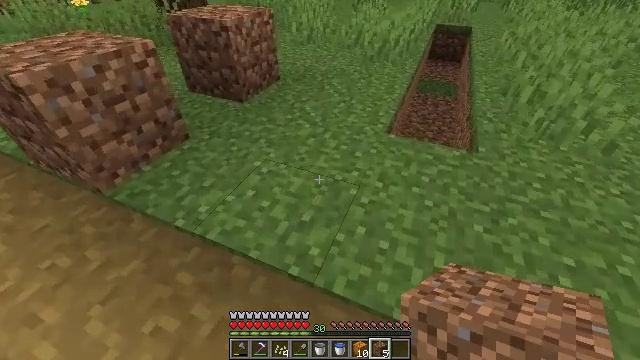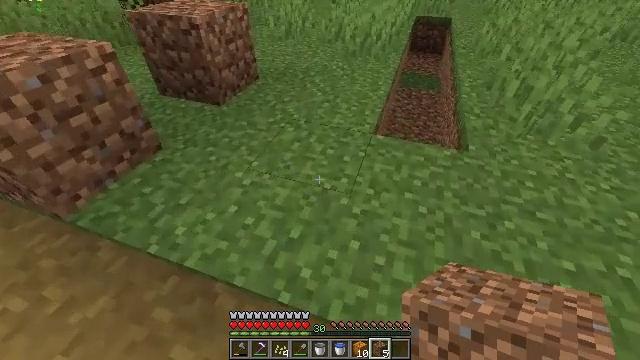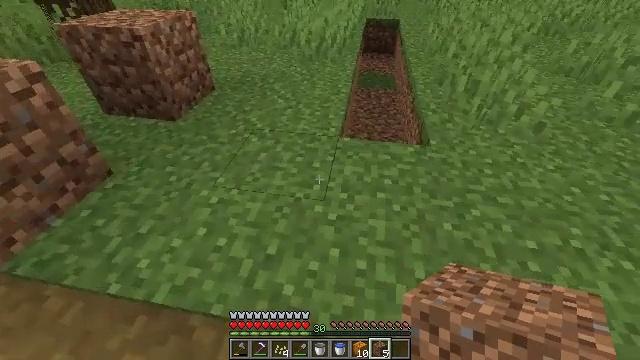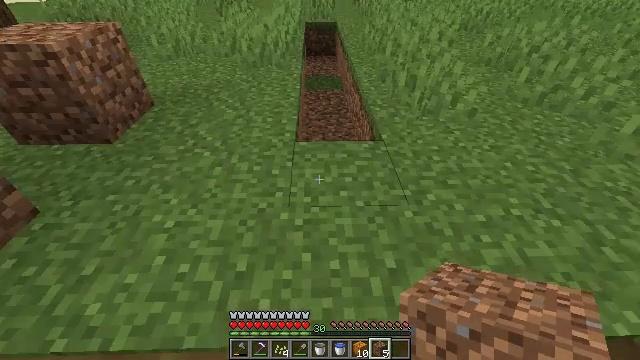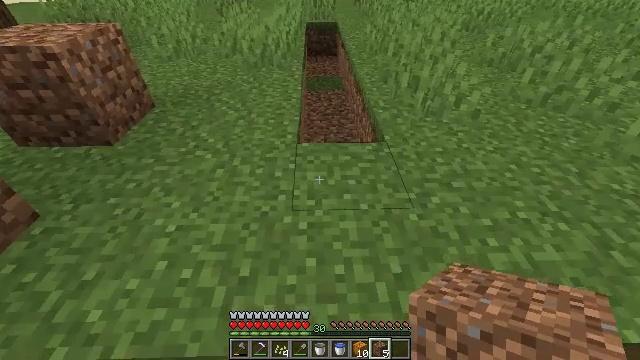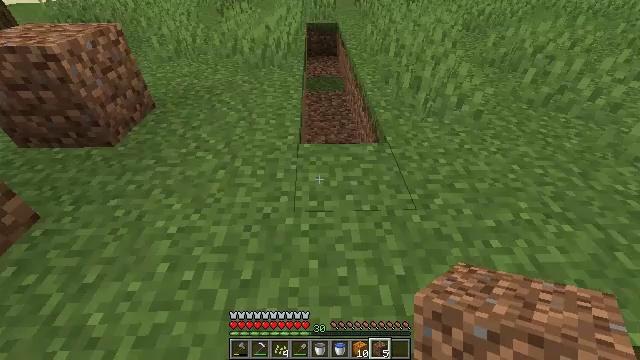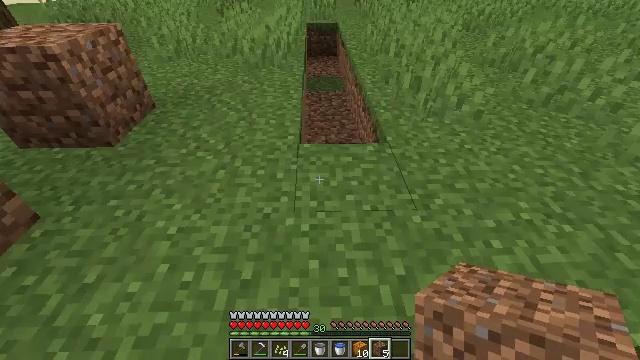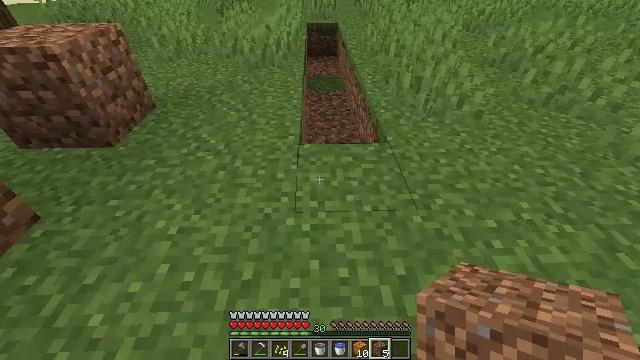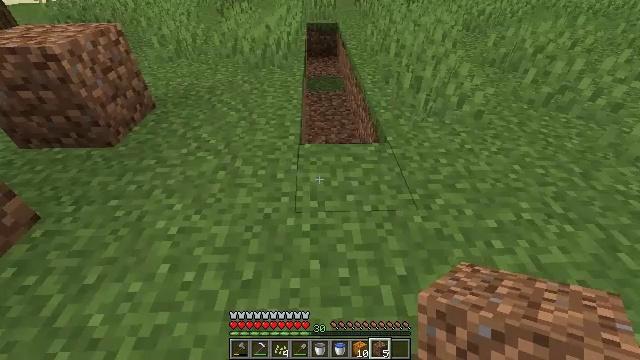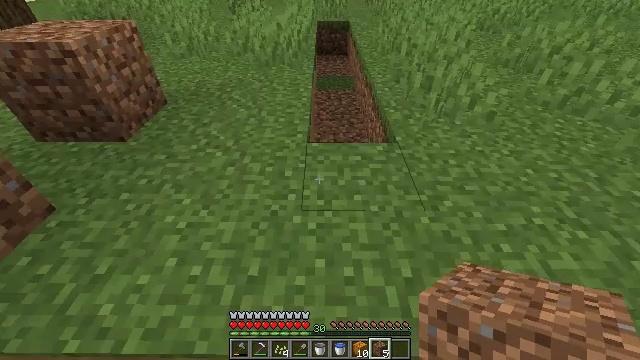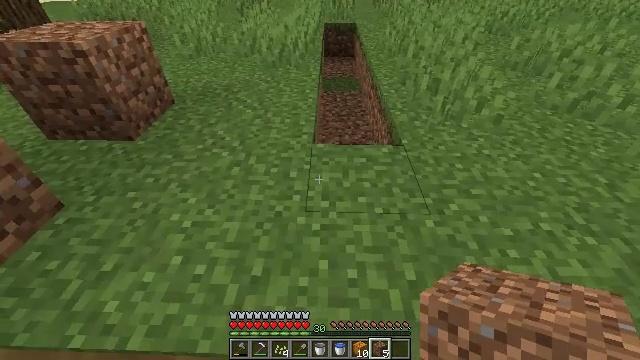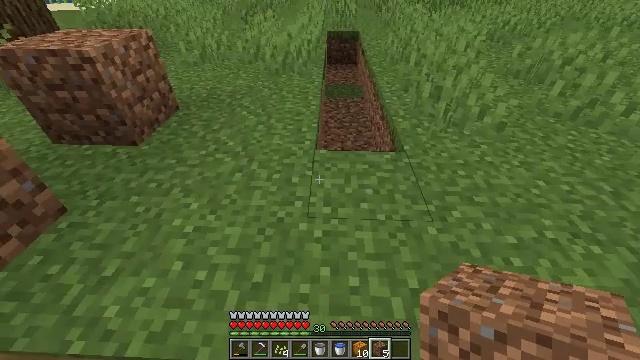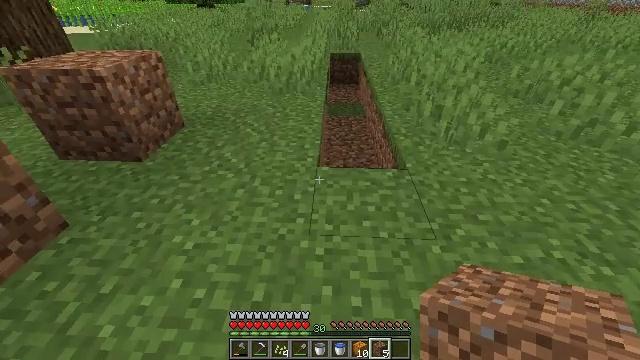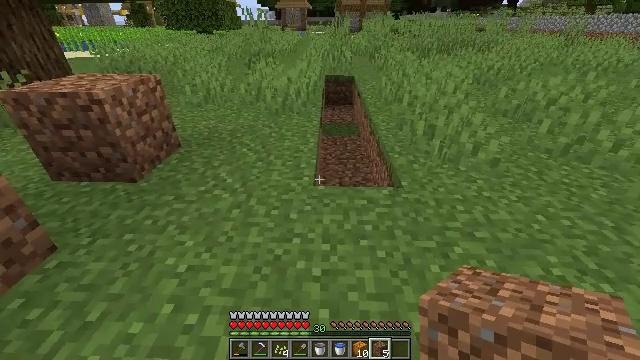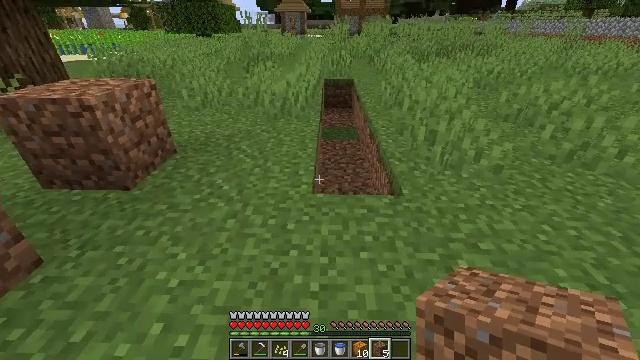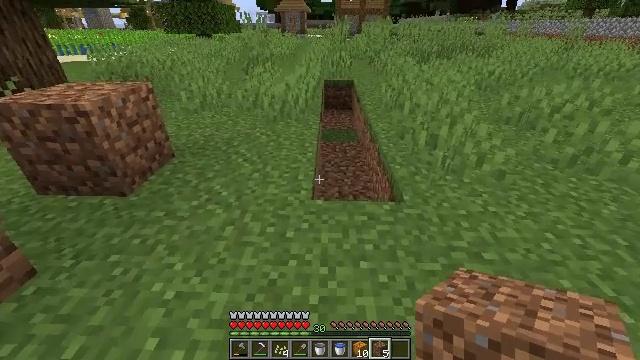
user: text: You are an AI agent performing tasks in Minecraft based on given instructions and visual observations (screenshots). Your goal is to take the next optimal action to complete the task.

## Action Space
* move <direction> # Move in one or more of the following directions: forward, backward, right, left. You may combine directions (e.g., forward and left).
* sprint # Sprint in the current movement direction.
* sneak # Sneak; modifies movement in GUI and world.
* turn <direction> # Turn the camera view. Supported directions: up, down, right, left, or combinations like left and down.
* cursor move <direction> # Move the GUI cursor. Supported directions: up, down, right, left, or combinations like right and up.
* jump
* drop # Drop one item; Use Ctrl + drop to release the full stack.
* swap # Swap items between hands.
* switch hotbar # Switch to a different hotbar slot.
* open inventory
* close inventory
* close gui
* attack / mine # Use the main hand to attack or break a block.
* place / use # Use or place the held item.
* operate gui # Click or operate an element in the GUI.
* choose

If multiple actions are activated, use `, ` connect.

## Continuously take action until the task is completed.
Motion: motion action
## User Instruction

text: Mine tall grass from the ground.
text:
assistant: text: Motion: turn right and down
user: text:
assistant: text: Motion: turn right
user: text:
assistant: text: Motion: turn right
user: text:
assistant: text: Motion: no_op
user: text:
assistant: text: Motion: no_op
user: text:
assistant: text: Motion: no_op
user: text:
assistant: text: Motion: no_op
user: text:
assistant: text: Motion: no_op
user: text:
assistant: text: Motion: turn left
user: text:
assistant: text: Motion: turn left
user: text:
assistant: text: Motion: turn up
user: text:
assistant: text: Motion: turn up
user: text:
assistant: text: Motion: turn right and up
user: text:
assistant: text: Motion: move forward
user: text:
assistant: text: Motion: move forward
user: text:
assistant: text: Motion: move forward
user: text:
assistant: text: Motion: move forward
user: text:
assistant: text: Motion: move forward
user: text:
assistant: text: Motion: move forward
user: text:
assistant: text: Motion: move forward
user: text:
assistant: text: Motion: move forward
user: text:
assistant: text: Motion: move forward
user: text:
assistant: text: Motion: move forward and move right
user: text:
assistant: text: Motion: move forward and move right
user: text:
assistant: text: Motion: move forward and move right
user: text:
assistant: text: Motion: move forward and move right
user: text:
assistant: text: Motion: move forward and move right, turn left and up
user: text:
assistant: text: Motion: move forward, turn left and up
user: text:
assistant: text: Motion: move forward, turn up
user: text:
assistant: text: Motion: move forward